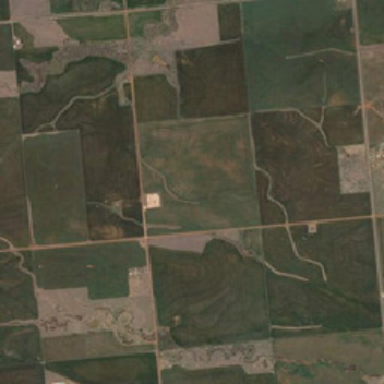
Farmland is divided into several parts .